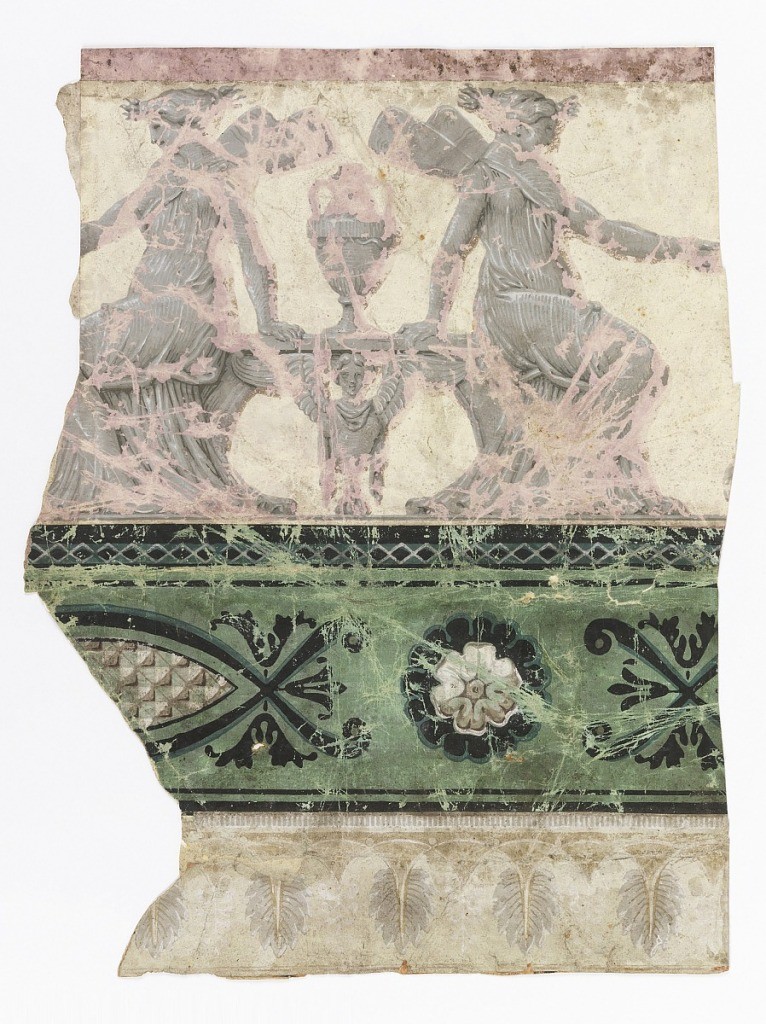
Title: Border
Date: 1805–1810
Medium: Block-printed on handmade paper
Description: Upper part of border has two addorsed seated Nymphs with wings, a vase between. Below a band with rosette and portion of a checkered lozenge, on green ground.